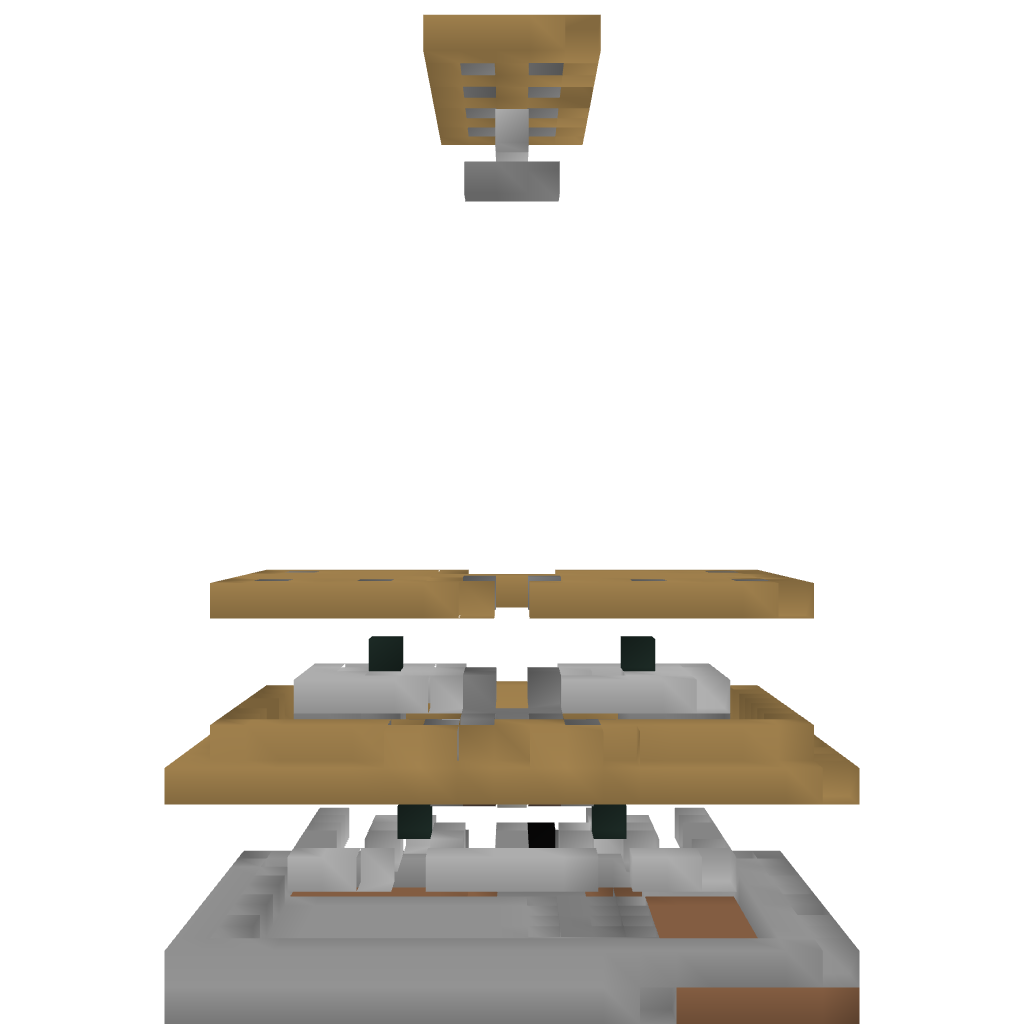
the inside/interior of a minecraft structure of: Iron Arrow